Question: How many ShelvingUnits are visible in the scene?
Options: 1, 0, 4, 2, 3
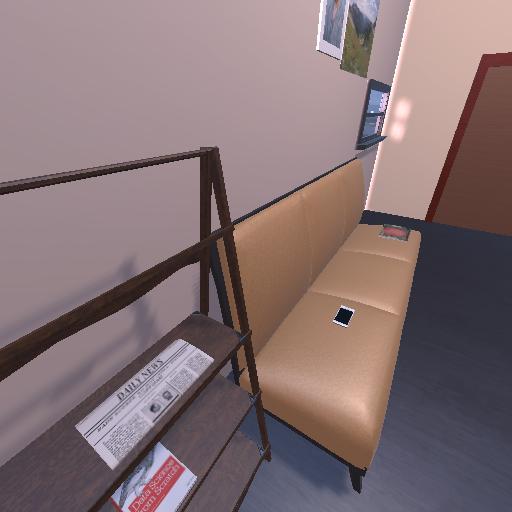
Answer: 1